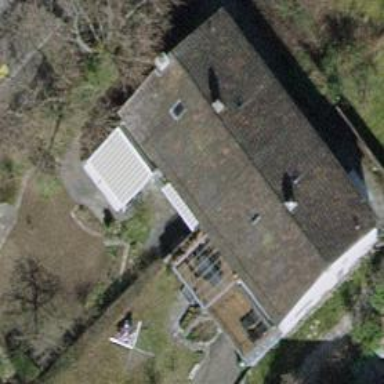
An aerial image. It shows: House with tiled roof.